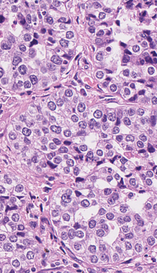
Tumor epithelial tissue: yes
Tumor-associated stroma tissue: yes
Normal tissue: no